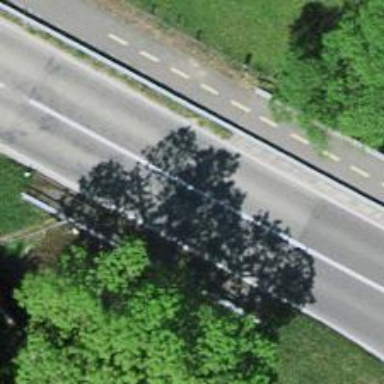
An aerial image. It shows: Secondary road with bridge. There is cycle track on the right side of the road.